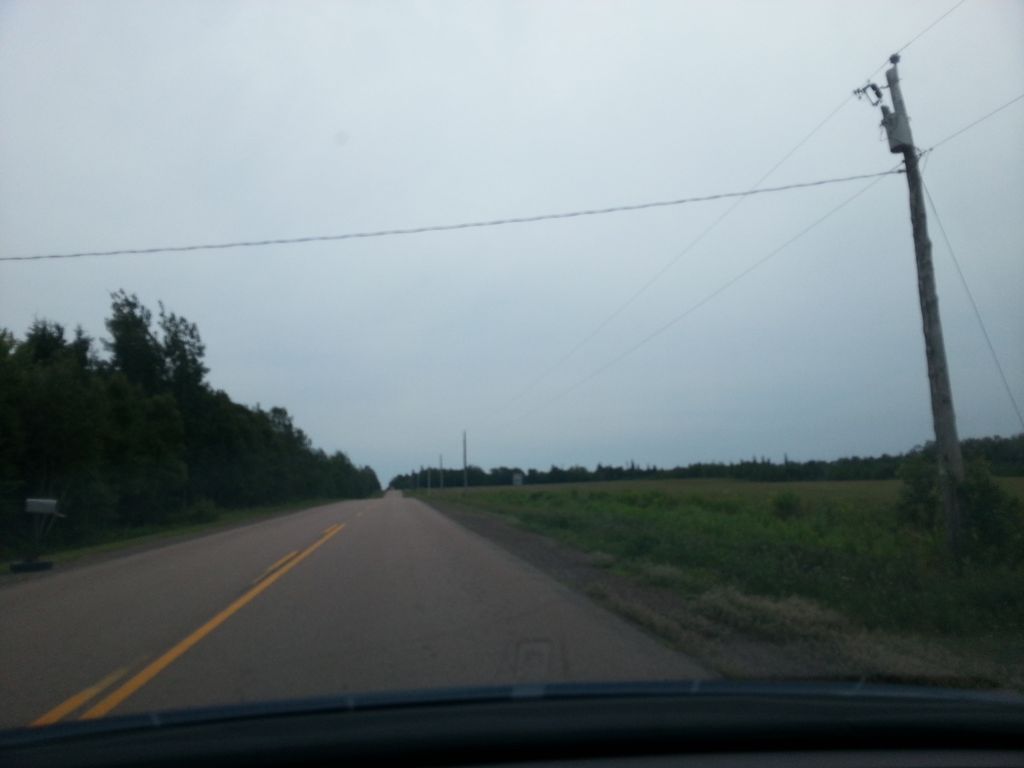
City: charlottetown